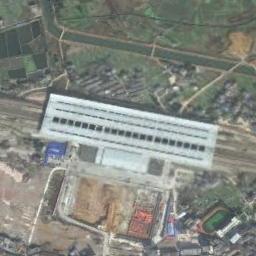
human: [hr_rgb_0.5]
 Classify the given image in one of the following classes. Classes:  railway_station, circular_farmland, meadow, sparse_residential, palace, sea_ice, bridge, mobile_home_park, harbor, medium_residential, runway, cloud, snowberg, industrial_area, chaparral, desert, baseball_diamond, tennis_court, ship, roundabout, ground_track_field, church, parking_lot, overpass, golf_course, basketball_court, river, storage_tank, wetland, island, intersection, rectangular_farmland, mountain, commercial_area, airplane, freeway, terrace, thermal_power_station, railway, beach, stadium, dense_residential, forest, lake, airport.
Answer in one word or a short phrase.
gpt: railway_station